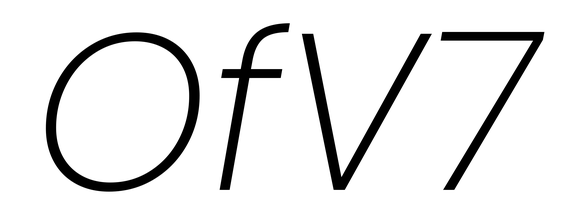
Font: Poppins-ExtraLightItalic